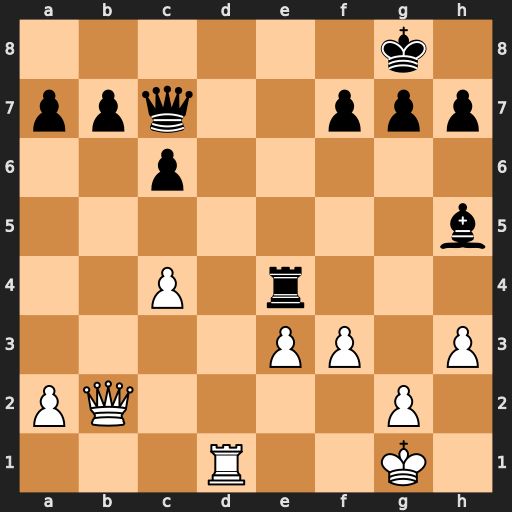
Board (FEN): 6k1/ppq2ppp/2p5/7b/2P1r3/4PP1P/PQ4P1/3R2K1
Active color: w
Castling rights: -
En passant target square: -
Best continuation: Qxb7 h6 Qxc7